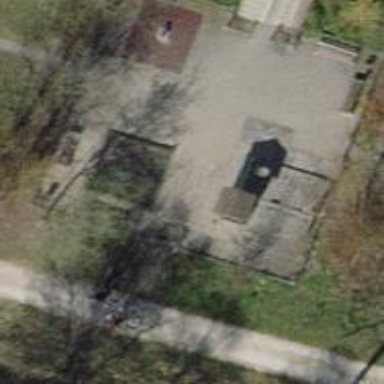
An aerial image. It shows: Playground featuring slide.